Question: I'm trying to achieve effect shown in attached file but without success. It is even possible? I was trying to put textbox inside the radiobutton and set to it horizontal and vertical content aligment but it's not working as I want.
Any advices are welcome.

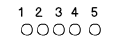
Answer: '''
<Window.Resources>
<Style x:Key="RadioButton" TargetType="RadioButton">
<Setter Property="SnapsToDevicePixels" Value="true"/>
<Setter Property="OverridesDefaultStyle" Value="true"/>
<Setter Property="FocusVisualStyle" Value="{x:Null}"/>
<Setter Property="Template">
<Setter.Value>
<ControlTemplate TargetType="RadioButton">
<StackPanel>
<TextBlock FontFamily="Segoe Ui Dark" HorizontalAlignment="Center" Foreground="Black" Text="{TemplateBinding Content}" FontSize="12" FontWeight="SemiBold" Margin="0,0,0,2" />
<BulletDecorator Grid.Column="0" Background="Transparent" >
<BulletDecorator.Bullet>
<Grid Width="14" Height="14" >
<Ellipse x:Name="Border" Fill="Transparent" StrokeThickness="1" Stroke="Black" />
<Ellipse x:Name="CheckMark" Margin="4" Fill="Black"/>
</Grid>
</BulletDecorator.Bullet>
</BulletDecorator>
</StackPanel>
<ControlTemplate.Triggers>
<Trigger Property="IsChecked" Value="false">
<Setter TargetName="CheckMark" Property="Visibility" Value="Collapsed"/>
</Trigger>
<Trigger Property="IsPressed" Value="true">
<Setter TargetName="Border" Property="Fill" Value="LightGray" />
<Setter TargetName="Border" Property="Stroke" Value="Black" />
</Trigger>
<Trigger Property="IsEnabled" Value="false">
<Setter TargetName="Border" Property="Fill" Value="White" />
<Setter TargetName="Border" Property="Stroke" Value="Black" />
<Setter TargetName="Border" Property="StrokeThickness" Value="4" />
</Trigger>
</ControlTemplate.Triggers>
</ControlTemplate>
</Setter.Value>
</Setter>
</Style>
</Window.Resources>
'''
'''
<StackPanel Orientation="Horizontal">
<RadioButton Content="1" Style="{StaticResource RadioButton}" Margin="5"></RadioButton>
<RadioButton Content="2" Style="{StaticResource RadioButton}" Margin="5"></RadioButton>
<RadioButton Content="3" Style="{StaticResource RadioButton}" Margin="5"></RadioButton>
<RadioButton Content="4" Style="{StaticResource RadioButton}" Margin="5" ></RadioButton>
<RadioButton Content="5" Style="{StaticResource RadioButton}" Margin="5"></RadioButton>
</StackPanel>
'''